Aerial crown-view tile of a tropical tree (Barro Colorado Island, Panama), acquired 20241112:
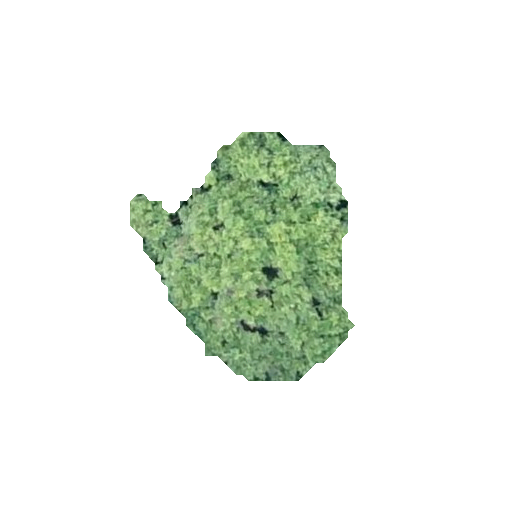
Species: Alseis blackiana
GBIF accepted scientific name: Alseis blackiana
Crown area: 57.903 m²